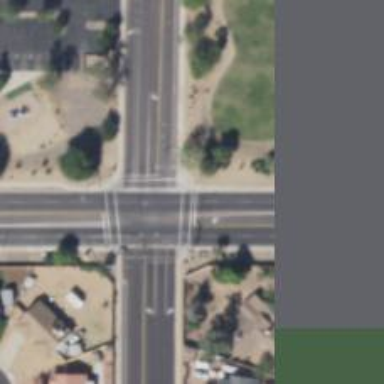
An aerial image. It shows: Solid stop line on the road marking.